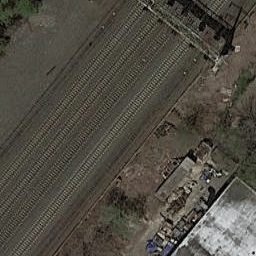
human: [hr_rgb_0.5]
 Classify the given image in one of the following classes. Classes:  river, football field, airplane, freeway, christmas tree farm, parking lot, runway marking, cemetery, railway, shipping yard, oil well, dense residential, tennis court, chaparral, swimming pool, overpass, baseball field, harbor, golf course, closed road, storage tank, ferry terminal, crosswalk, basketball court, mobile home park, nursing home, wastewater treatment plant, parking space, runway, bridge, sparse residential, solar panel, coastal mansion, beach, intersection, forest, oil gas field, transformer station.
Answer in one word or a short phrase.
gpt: railway